Field crop: tomato
Growth stage: 1
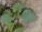
Species: solanum